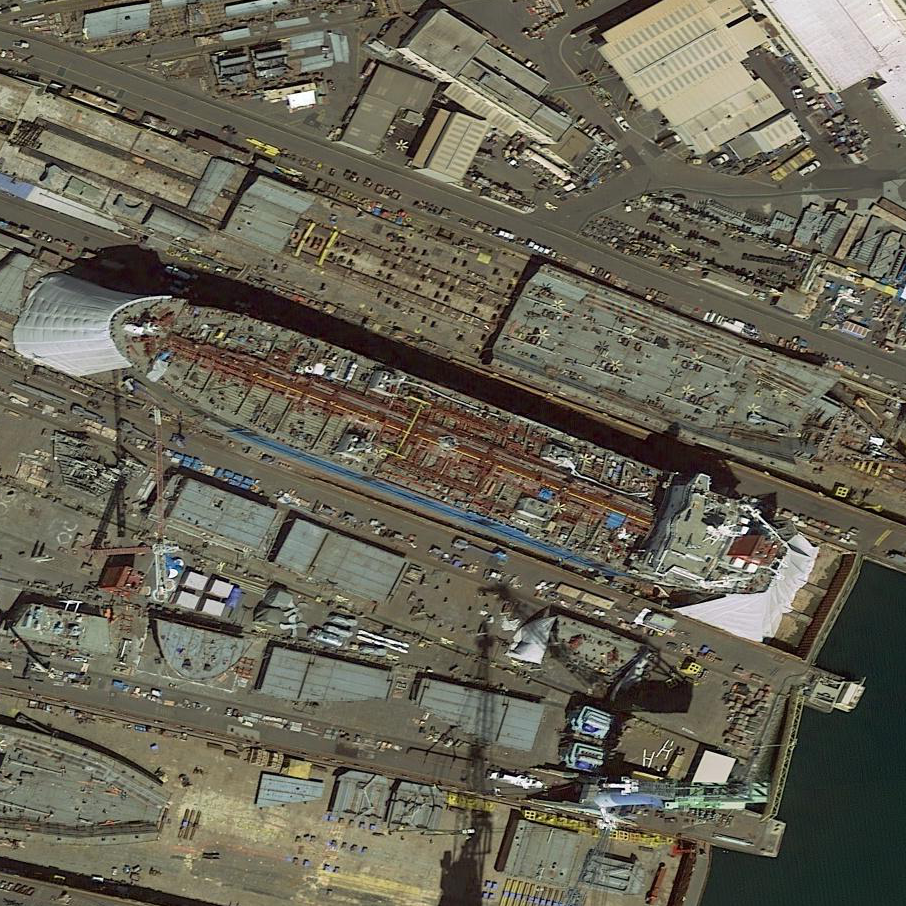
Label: civil